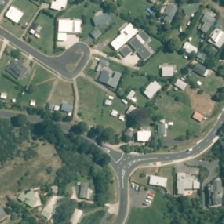
Land cover: urban_build_up